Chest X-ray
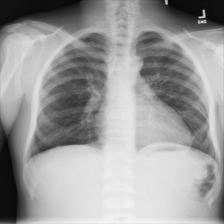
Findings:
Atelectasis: negative
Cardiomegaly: negative
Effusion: negative
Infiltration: negative
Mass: negative
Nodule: negative
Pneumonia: negative
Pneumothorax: negative
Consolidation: negative
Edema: negative
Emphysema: negative
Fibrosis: negative
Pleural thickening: negative
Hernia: negative